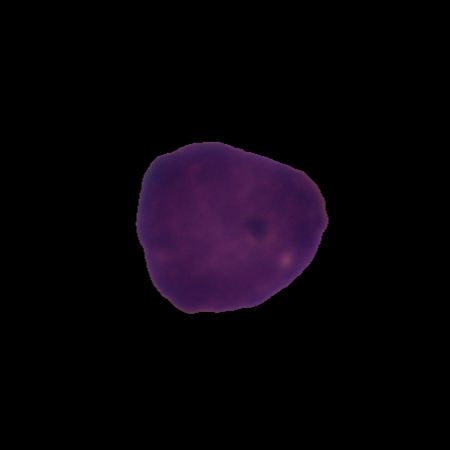
Label: healthy